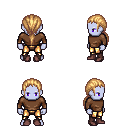
a pixel art fantasy rpg character, male body template, dark elf, purple skin, brown long-sleeve shirt, gold greaves, light blonde ponytail hairstyle, maroon shoes, four views (front, back, left, right), 2x2 character sprite sheet, small pixel art, hard edges, no anti-aliasing